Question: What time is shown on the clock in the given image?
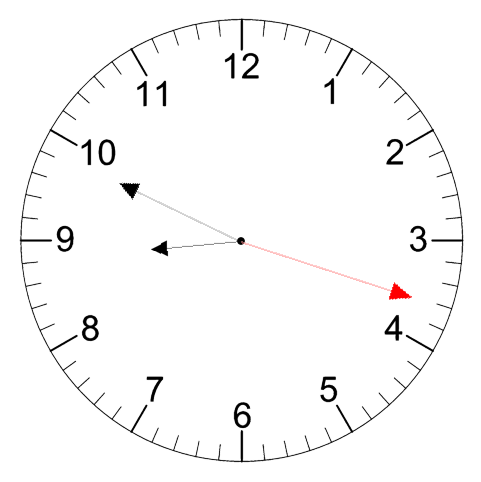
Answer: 08:49:18